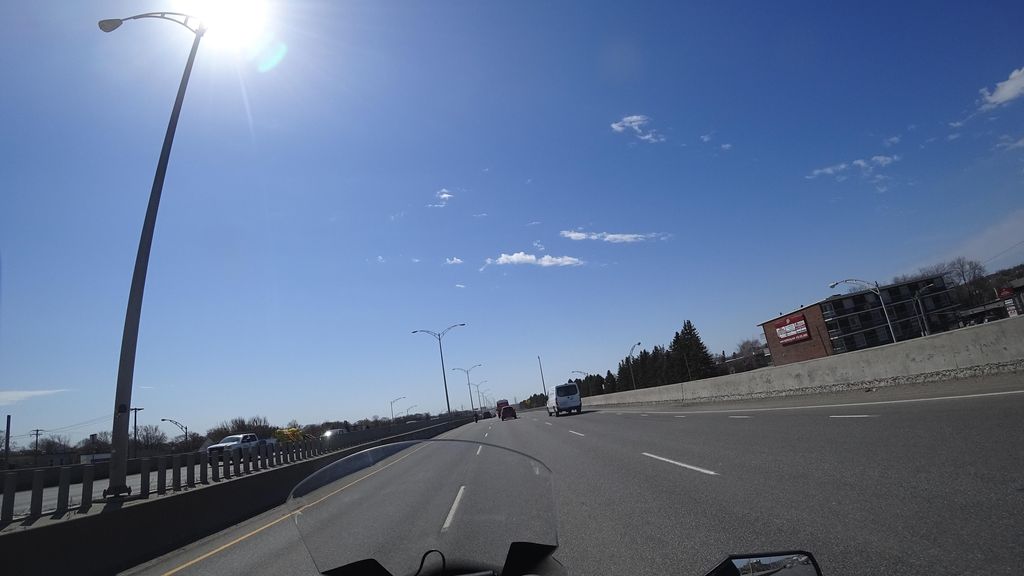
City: quebec_city